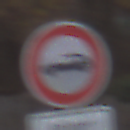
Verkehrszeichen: VerbotPersonenkraftwagen
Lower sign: PersonengruppenFrei2
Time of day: MorningAfternoon
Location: Outdoor (Nature)
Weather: Overcast
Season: NotSpecified
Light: Natural